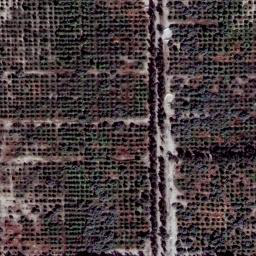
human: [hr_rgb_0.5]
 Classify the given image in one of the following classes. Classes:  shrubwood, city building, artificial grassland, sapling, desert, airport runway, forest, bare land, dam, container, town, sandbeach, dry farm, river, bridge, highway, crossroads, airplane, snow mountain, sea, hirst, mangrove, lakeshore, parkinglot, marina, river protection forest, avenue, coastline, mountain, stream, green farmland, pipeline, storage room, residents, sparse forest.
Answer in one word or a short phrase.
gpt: dry farm